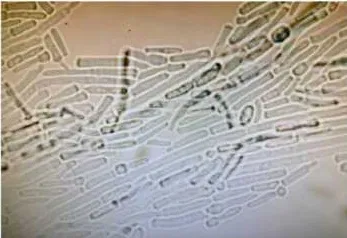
(B) LCB staining of M. Capitatus.
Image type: pathology (fish)